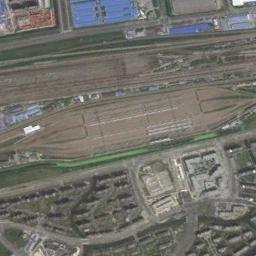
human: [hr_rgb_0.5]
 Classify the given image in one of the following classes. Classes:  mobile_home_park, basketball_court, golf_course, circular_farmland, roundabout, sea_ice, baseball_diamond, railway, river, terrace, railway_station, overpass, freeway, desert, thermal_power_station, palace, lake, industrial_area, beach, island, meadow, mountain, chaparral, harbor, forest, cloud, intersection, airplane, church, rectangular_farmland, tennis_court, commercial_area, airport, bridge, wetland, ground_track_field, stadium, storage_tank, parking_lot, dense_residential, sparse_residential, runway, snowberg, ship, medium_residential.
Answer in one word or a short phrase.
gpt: railway_station